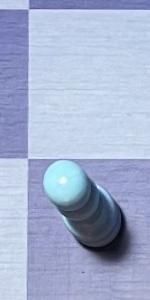
Label: Pawn_White